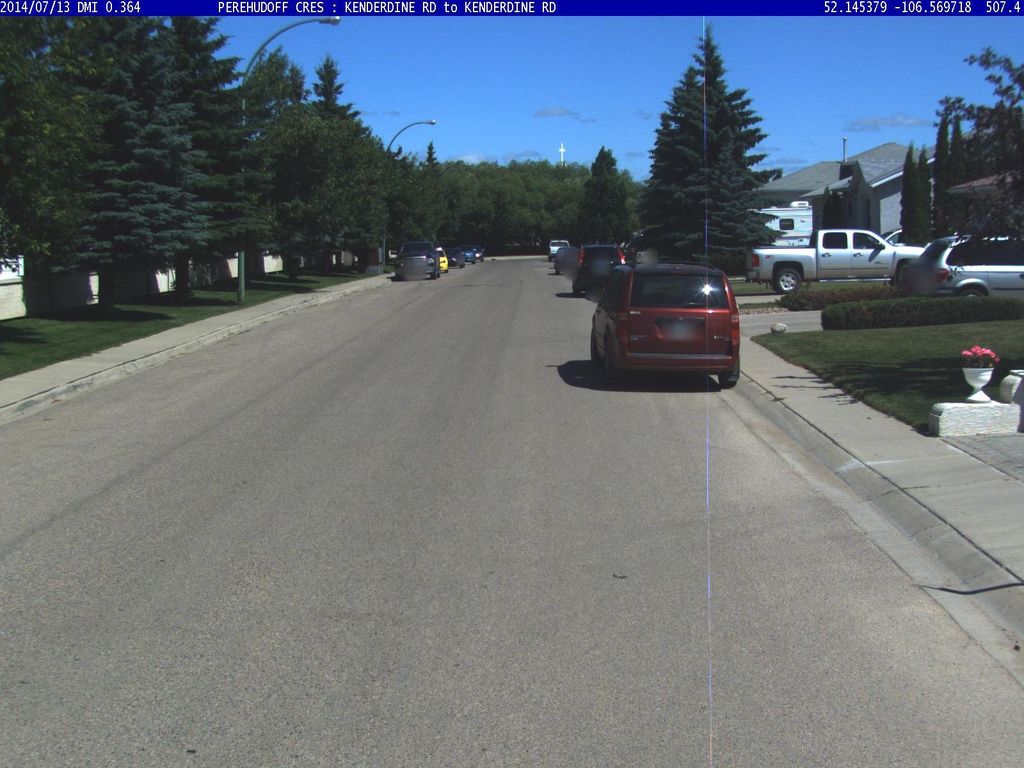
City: saskatoon